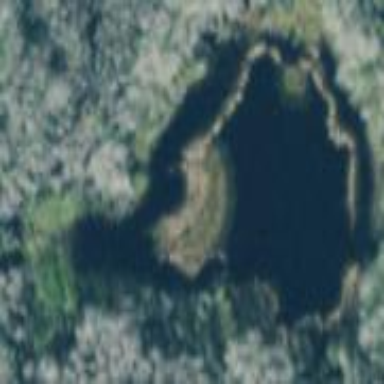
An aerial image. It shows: Lake with natural water.